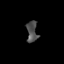
Tissue: prostate
Cell type: T cells
Senescence score: 0.2403
Nuclear area (px): 225
Mean DAPI intensity: 79.013